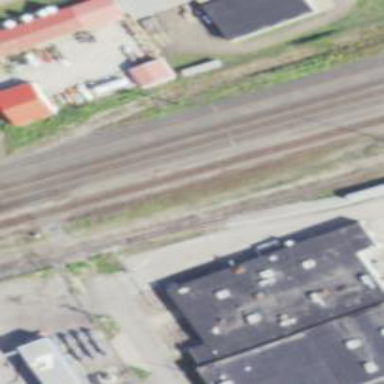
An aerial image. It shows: Railway siding with rails.